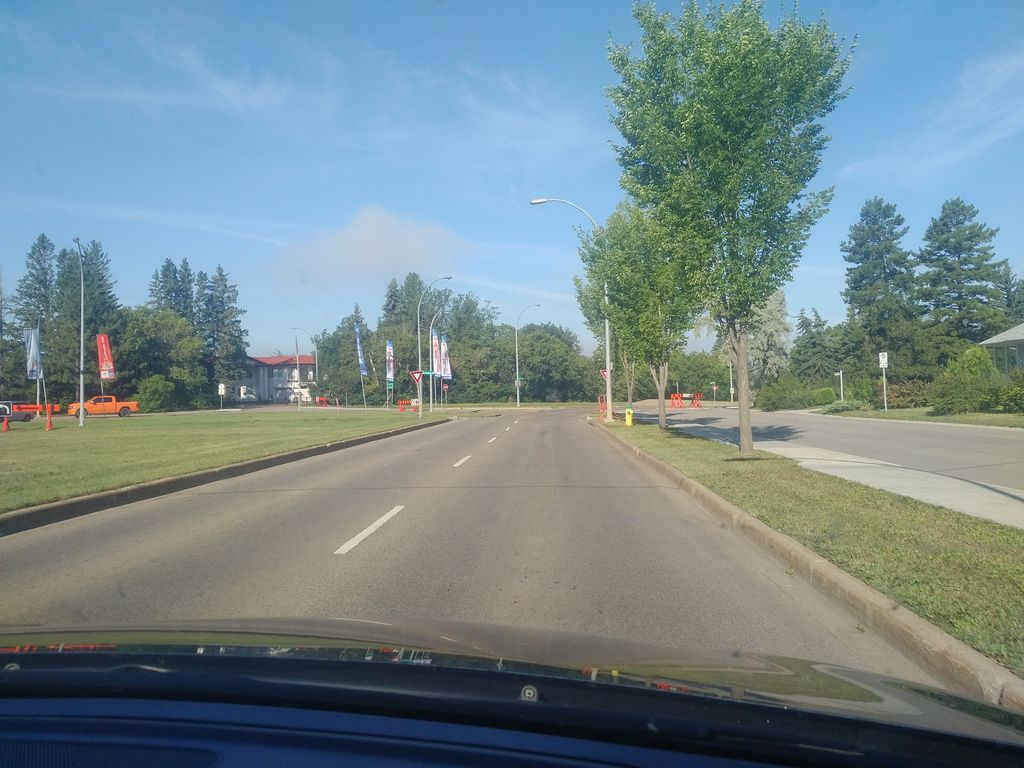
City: edmonton